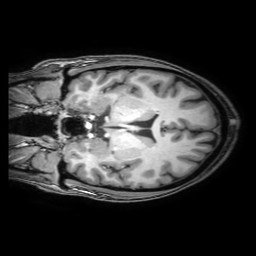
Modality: T1w
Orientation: coronal
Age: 35
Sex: female
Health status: healthy
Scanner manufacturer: philips
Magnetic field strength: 3 T
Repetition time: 0.0079 s
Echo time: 0.0035 s